Question: I have a simple form that is submitted in a database. One of the fields need to be unique (therefore i have declared its corresponding column as unique). It works ok and doesn't post any repeated values. So far so good.
But i also wanted to add a message (like the one when i try to submit numeric values into non - numeric fields etc). This message will tell the user that the value already exists. Here i am posting a screenshot taken from w3schools. This is the format I want to use:

I can add on the submit.php file some lines that search if the value already exists or not. However, how do i display that message? (Since the validation is server side while the message is displayed in the client side)?
After the request of Jordy, I am posting a code. Even though is a standard one.
html file:
'''
<form action="add_classroom.php" method="post">
Name: <input type="number" placeholder="Name" name="classroom_id" required>
</form>
'''
php code (add_classroom.php):
'''
$result = pg_query(connect(), "SELECT COUNT(1) FROM classroom WHERE classroom_id = '$_POST[classroom_id]'");
$count = pg_fetch_all($result);
//if it exists, do sth (havent figured out what yet)
if($count[0]['count'] == 1){
$result = pg_query(connect(), "INSERT INTO classroom VALUES ('$_POST[classroom_id]', '$_POST[building]', '$_POST[floor]', '$_POST[capacity]')");
}
else $result = pg_query(connect(), "INSERT INTO classroom VALUES ('$_POST[classroom_id]')");
'''
And in the table declaration, classroom_id was declared unique. Which prevents existing data from being inserted. So No need to take care of that part.
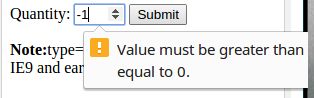
Answer: Before trying to insert the data, check whether it exists, and echo that response. Otherwise, insert the data.
For example, using Mysqli
'''
// Store '1' if already exists
$stmt = $db->prepare("SELECT 1 FROM mytable WHERE field = ?");
$stmt->bind_param('s',$value);
$stmt->execute();
$stmt->bind_result($exists);
$stmt->fetch();
$stmt->close();
if($exists){
echo 'Already exists';
}
else
{
// insert the data
}
'''